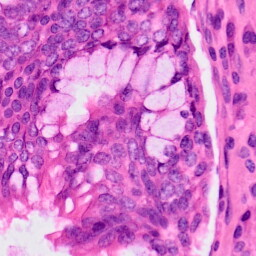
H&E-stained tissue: Lung